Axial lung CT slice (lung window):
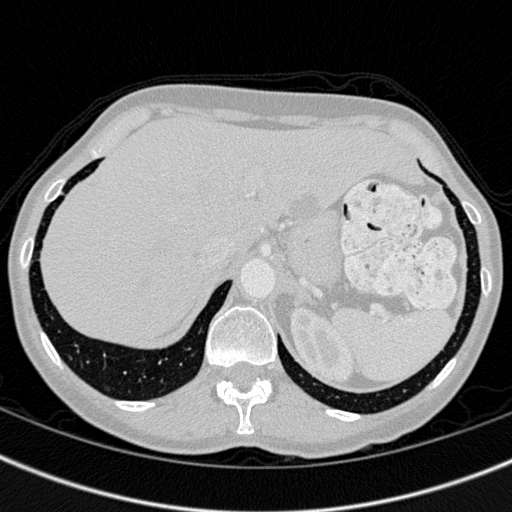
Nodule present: no